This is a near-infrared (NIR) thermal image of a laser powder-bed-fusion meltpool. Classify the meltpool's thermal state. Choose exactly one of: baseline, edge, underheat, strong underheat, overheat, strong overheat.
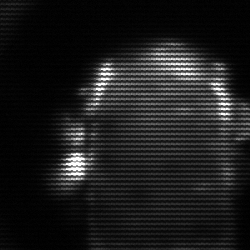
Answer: baseline